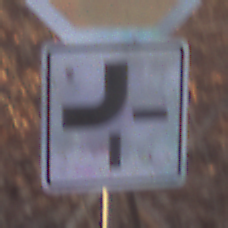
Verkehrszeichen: VerlaufVorfahrtsstrasse2
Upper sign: Stop
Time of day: SunriseSunset
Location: Outdoor (Nature)
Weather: Clear
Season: Autumn
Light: Natural